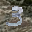
Label: 3